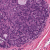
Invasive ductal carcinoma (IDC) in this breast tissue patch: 0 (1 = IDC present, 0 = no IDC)